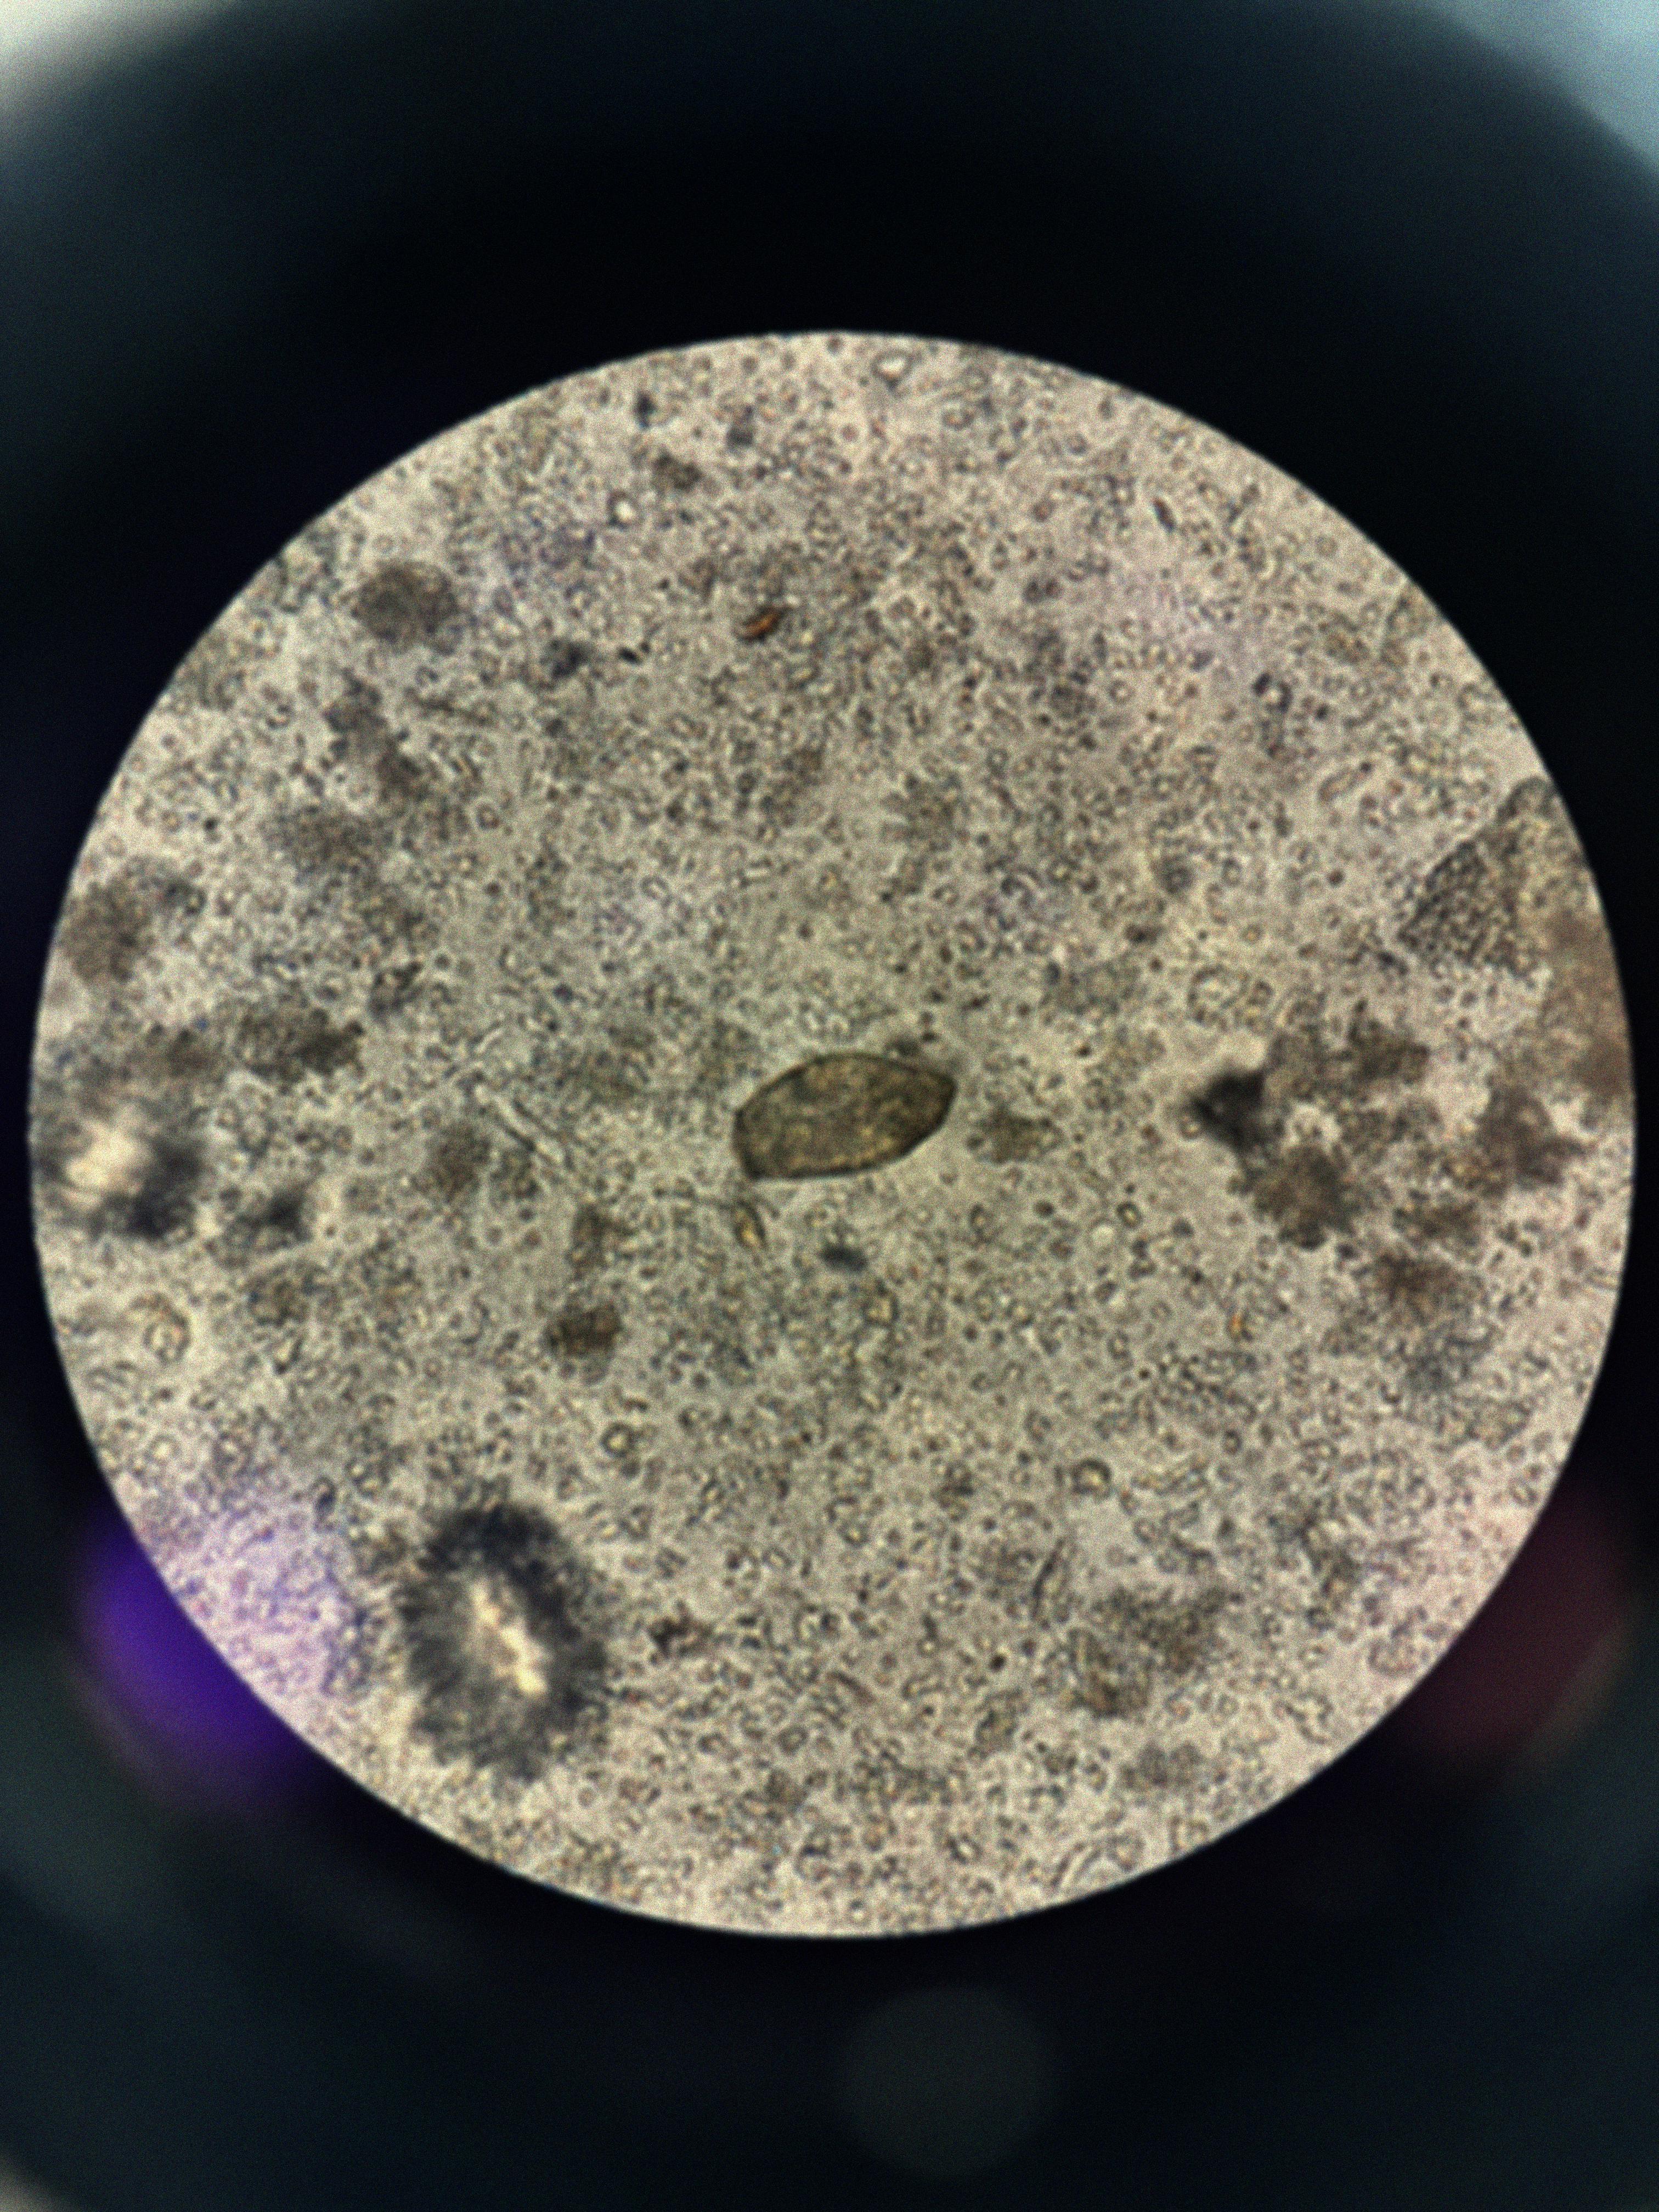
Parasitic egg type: Paragonimus spp